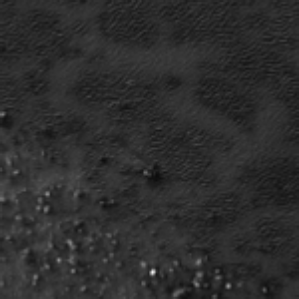
Label: frost